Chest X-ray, PA view. Patient: 67 years old, sex M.
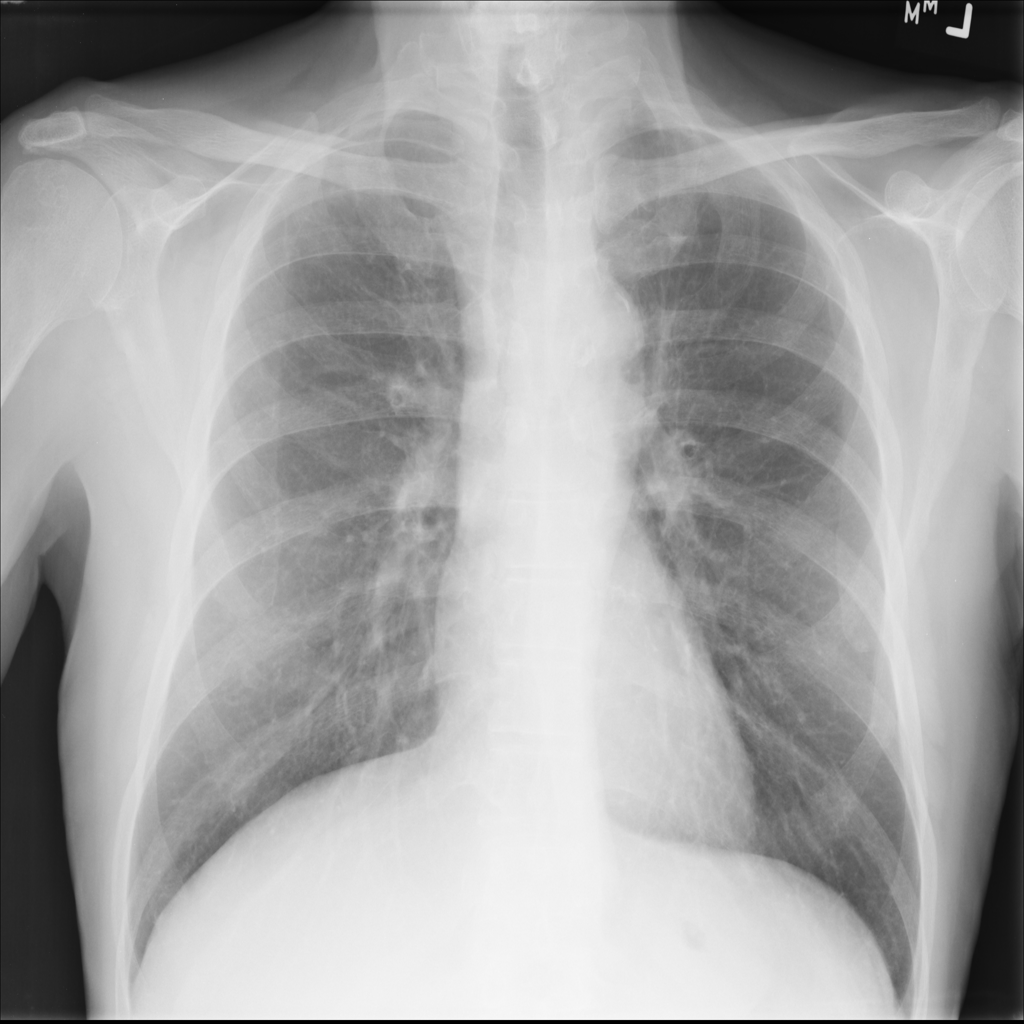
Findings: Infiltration